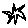
Label: star